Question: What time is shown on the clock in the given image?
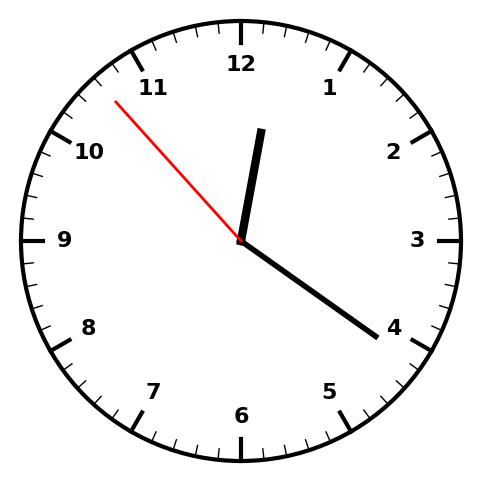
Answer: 12:20:53